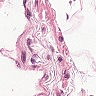
Metastatic tissue present: no